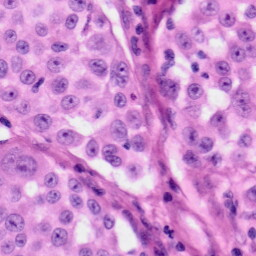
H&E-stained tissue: Skin